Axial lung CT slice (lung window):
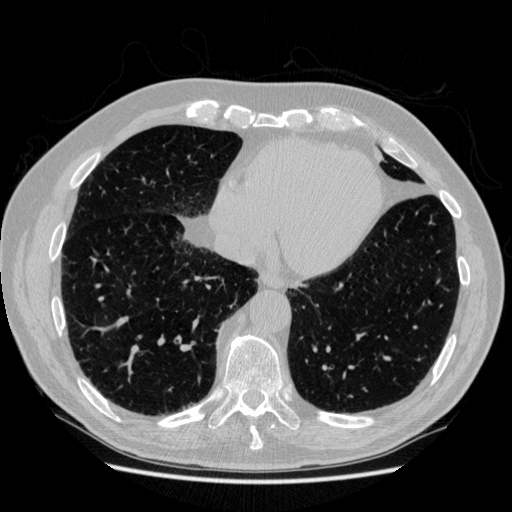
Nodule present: no